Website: bh-photo
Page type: account-dashboard
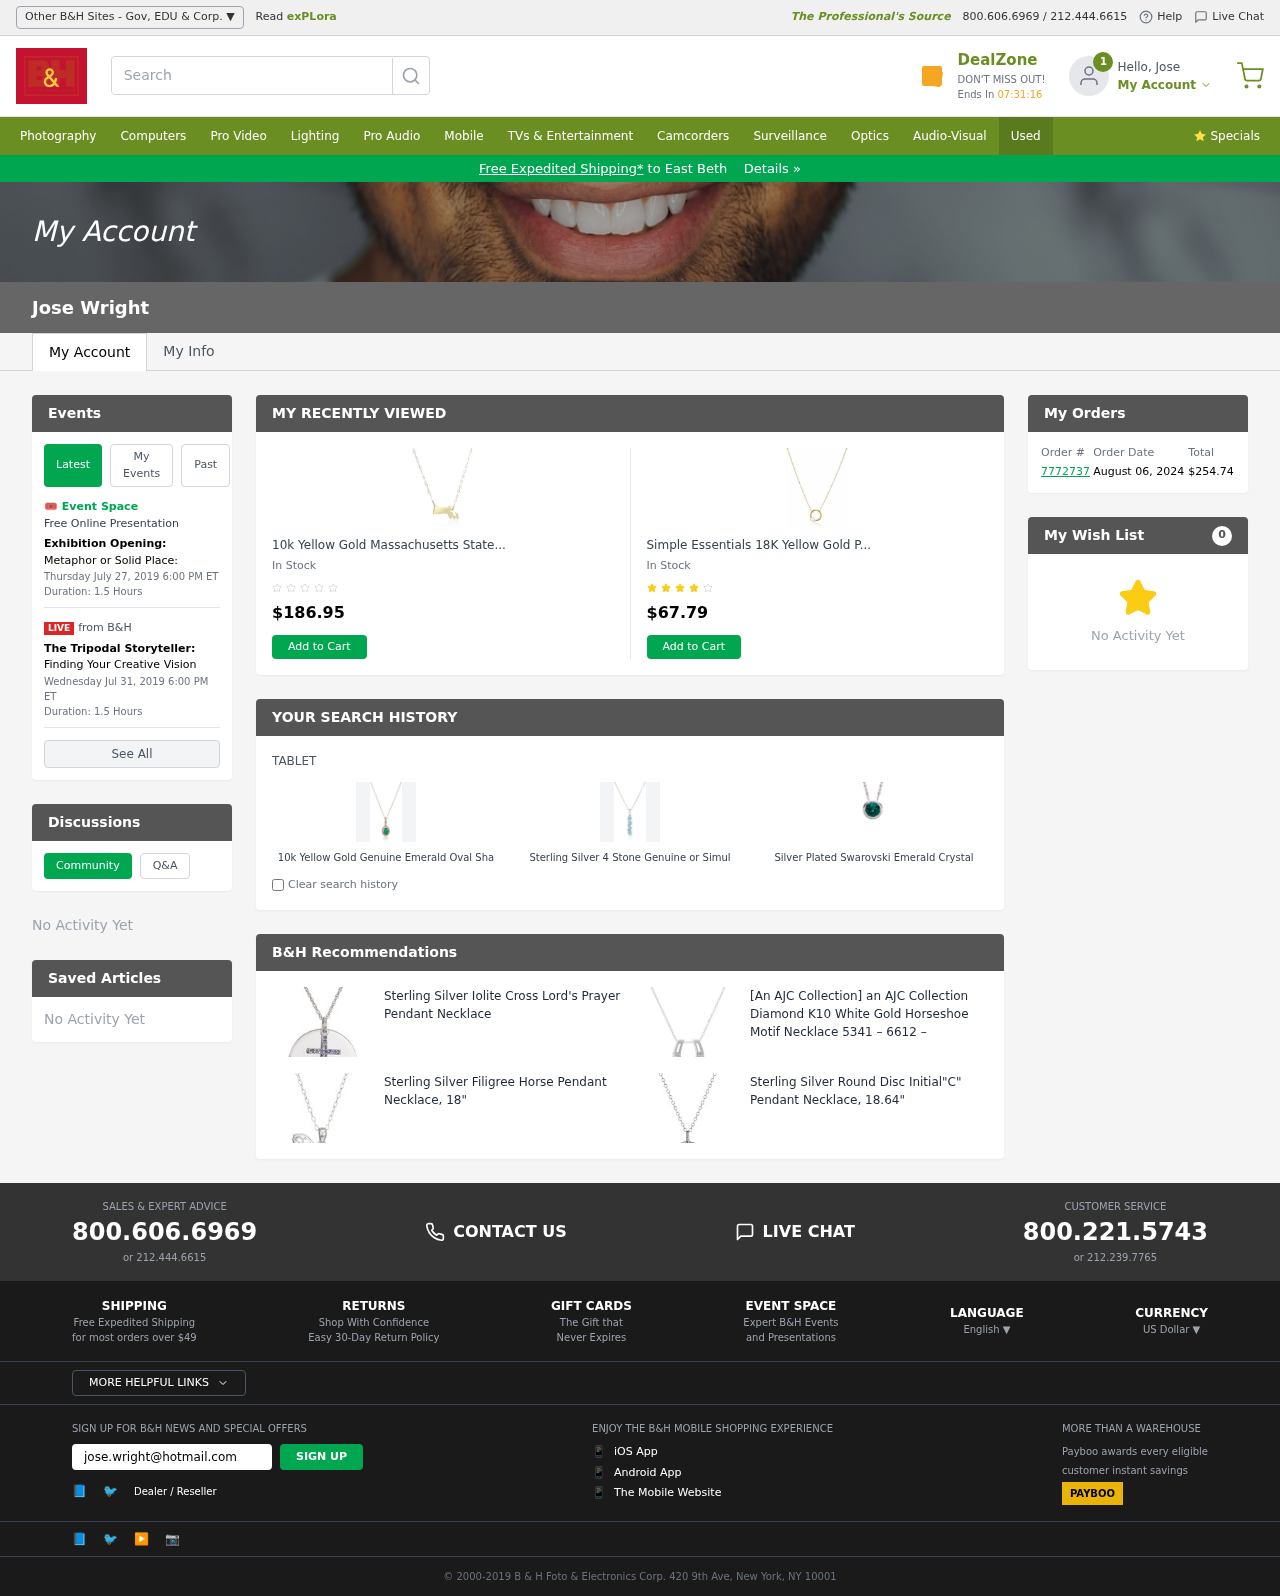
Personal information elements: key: PII_CITY
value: East Beth
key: PII_EMAIL
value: jose.wright@hotmail.com
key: PII_FIRSTNAME
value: Jose
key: PII_FULLNAME
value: Jose Wright
Product elements: key: PRODUCT1_NAME
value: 10k Yellow Gold Massachusetts State Pendant Necklace, 16"+2" Extender
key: PRODUCT1_PRICE
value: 186.95
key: PRODUCT2_NAME
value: Simple Essentials 18K Yellow Gold Plated Sterling Silver Freshwater Pearl Fashion Necklace
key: PRODUCT2_PRICE
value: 67.79
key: PRODUCT3_NAME
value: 10k Yellow Gold Genuine Emerald Oval Shape with White Diamond Accent Pendant Necklace (1/10cttw, I-J
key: PRODUCT4_NAME
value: Sterling Silver 4 Stone Genuine or Simulated Gemstone Pendant Necklace 46cm
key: PRODUCT5_NAME
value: Silver Plated Swarovski Emerald Crystal Birthstone Pendant Necklace (May)
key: PRODUCT6_NAME
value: Sterling Silver Iolite Cross Lord's Prayer Pendant Necklace
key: PRODUCT7_NAME
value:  [An AJC Collection] an AJC Collection Diamond K10 White Gold Horseshoe Motif Necklace 5341 – 6612 –
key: PRODUCT8_NAME
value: Sterling Silver Filigree Horse Pendant Necklace, 18"
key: PRODUCT9_NAME
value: Sterling Silver Round Disc Initial"C" Pendant Necklace, 18.64"
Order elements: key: ORDER_ID
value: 7772737
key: ORDER_DATE
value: August 06, 2024
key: ORDER_TOTAL
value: $254.74
Other elements: key: WISHLIST_COUNT
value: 0